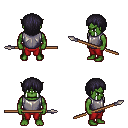
a pixel art fantasy rpg character, male body template, orc, green skin, steel chest armor, red pants, raven plain hairstyle, spear, four views (front, back, left, right), 2x2 character sprite sheet, small pixel art, hard edges, no anti-aliasing